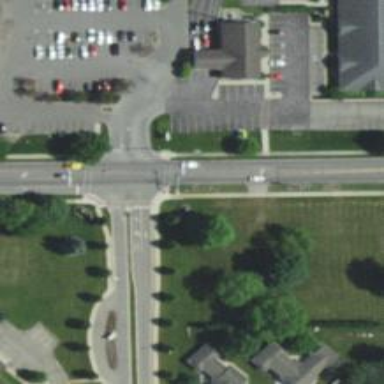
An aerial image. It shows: Marked crossing on footway.